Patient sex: F
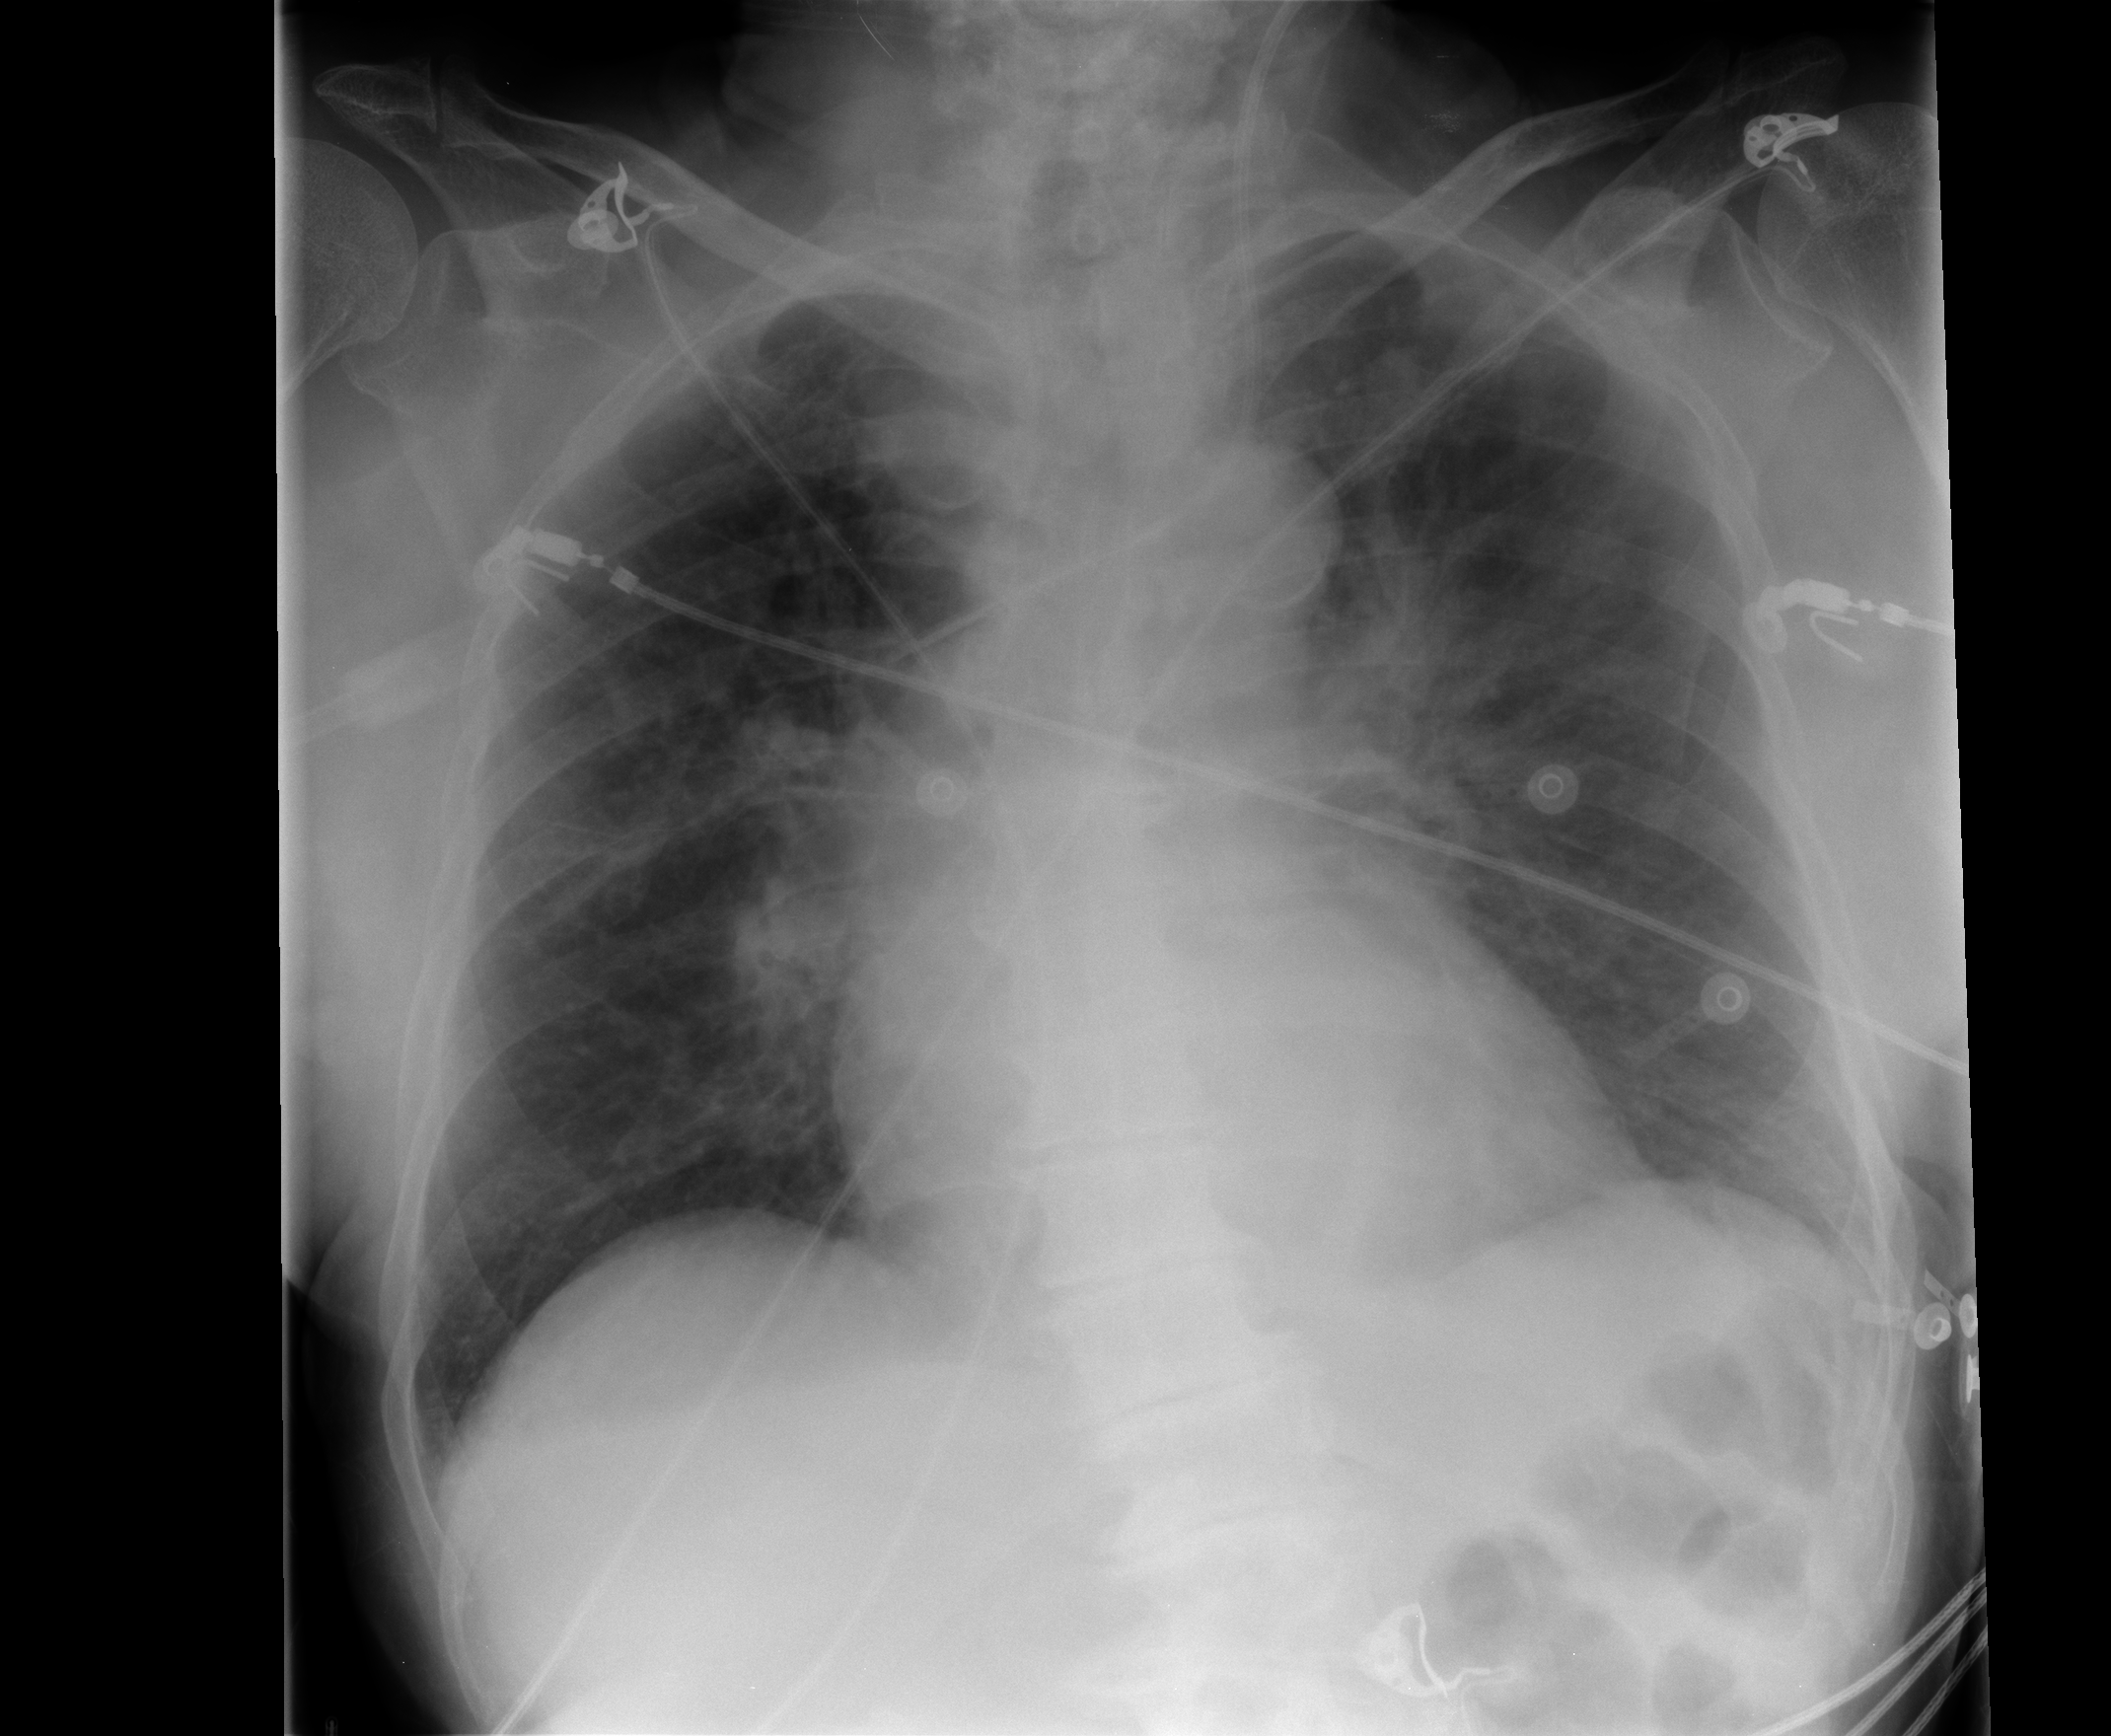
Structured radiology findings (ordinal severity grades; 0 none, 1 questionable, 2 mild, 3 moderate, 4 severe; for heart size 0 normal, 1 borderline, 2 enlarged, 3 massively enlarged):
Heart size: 0
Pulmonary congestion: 1
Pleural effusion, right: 0
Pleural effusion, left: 0
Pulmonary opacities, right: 0
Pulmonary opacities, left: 0
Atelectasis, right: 1
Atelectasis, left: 1